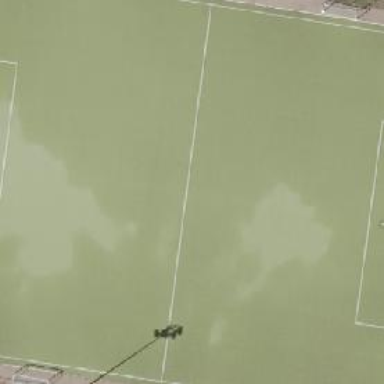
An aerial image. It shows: Artificial turf soccer pitch for leisure land.